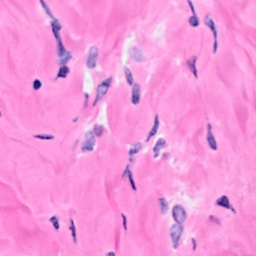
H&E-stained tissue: Breast